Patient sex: M
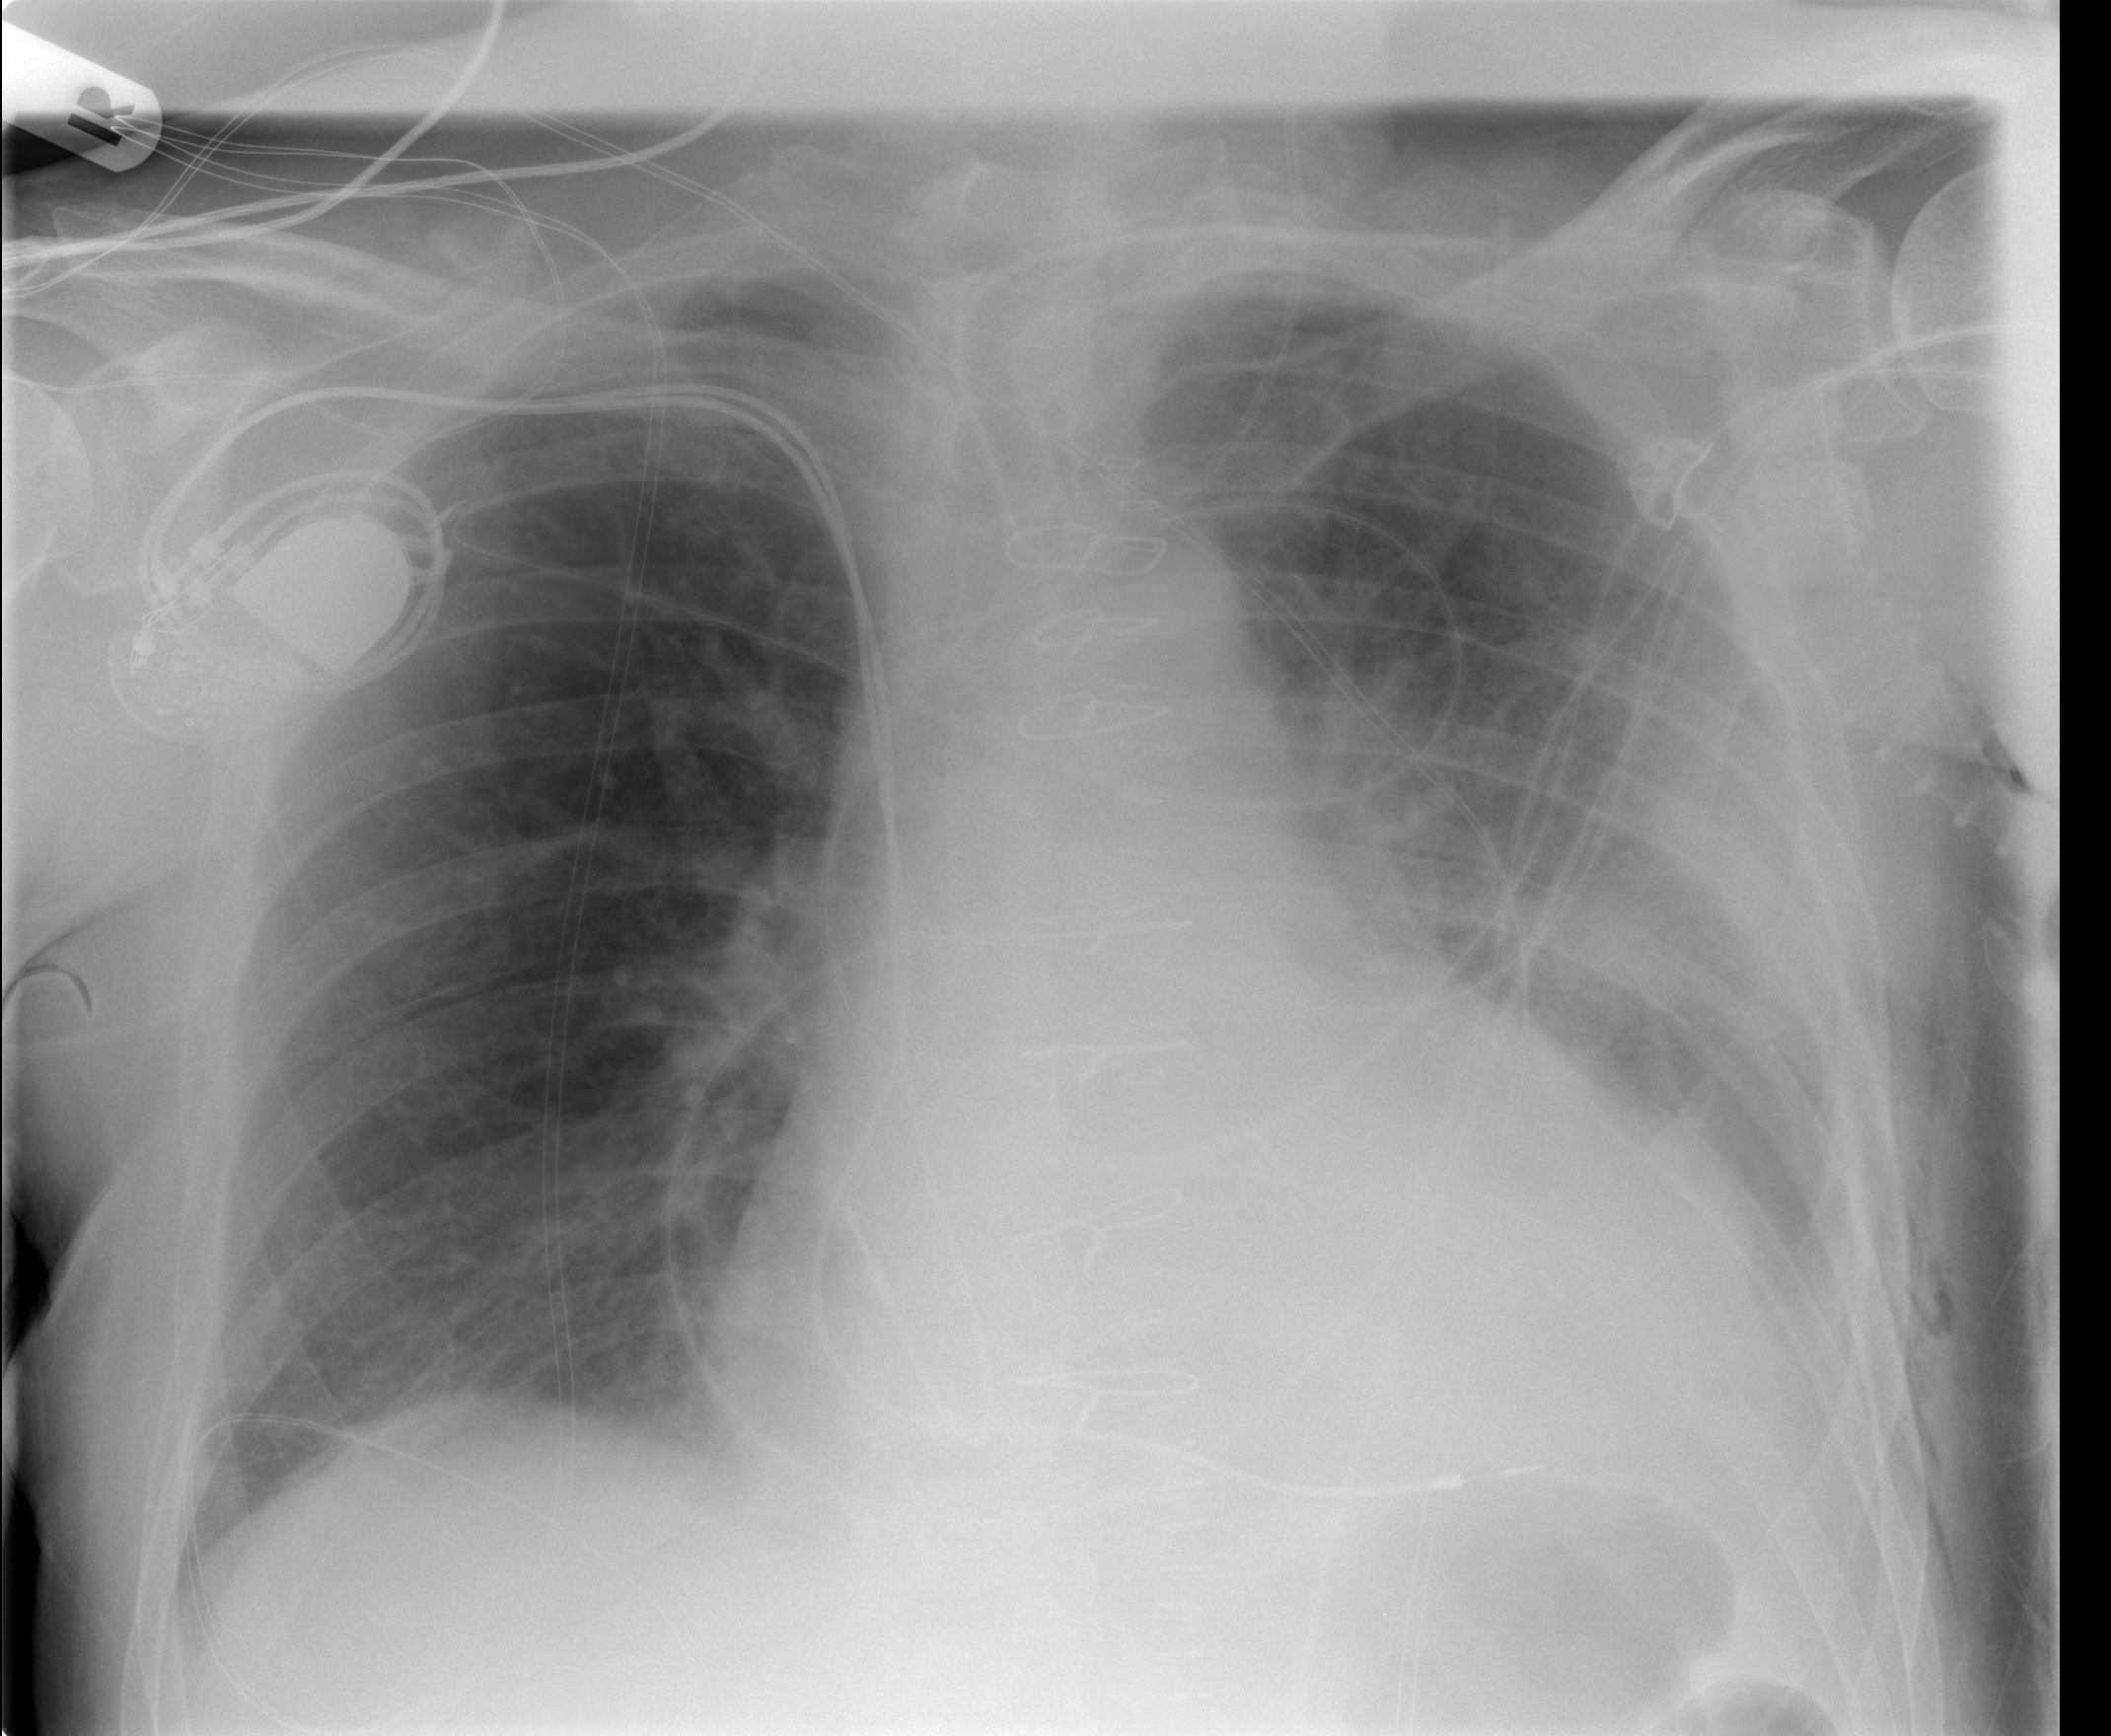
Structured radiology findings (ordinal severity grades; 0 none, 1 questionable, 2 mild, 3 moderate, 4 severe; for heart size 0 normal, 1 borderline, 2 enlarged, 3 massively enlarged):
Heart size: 2
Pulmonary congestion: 1
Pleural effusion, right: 0
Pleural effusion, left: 1
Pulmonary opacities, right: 0
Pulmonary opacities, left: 1
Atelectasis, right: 0
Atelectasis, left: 3